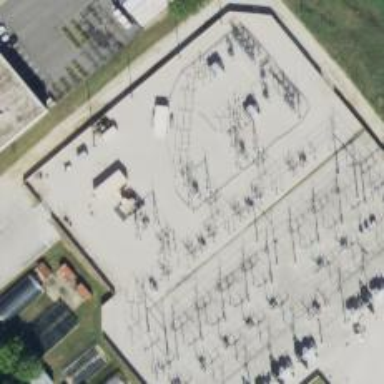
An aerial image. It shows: Switch for power supply.